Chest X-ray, PA view. Patient: 32 years old, sex F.
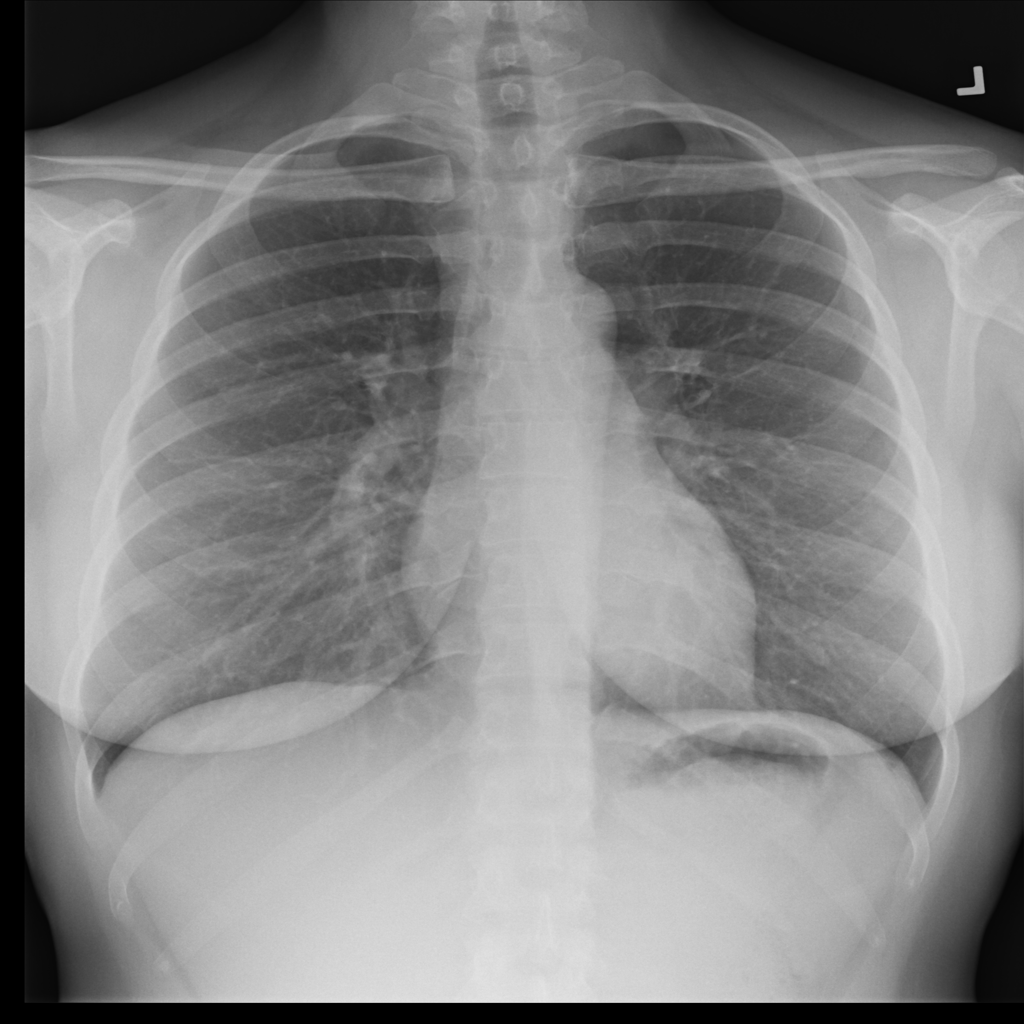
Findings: No Finding